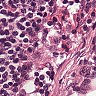
Metastatic tissue present: no